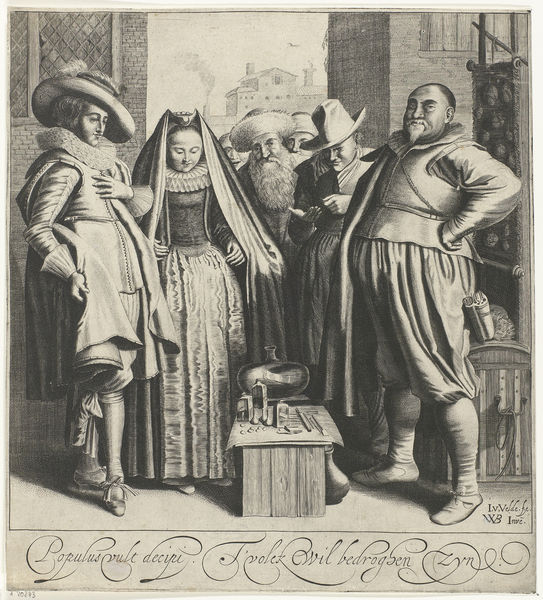
Titel: Kwakzalver
Künstler: Jan van de (II) Velde
Standort: Amsterdam
Institution: Rijksmuseum
Schlagwörter: mann, frau, hut, männer, tisch, zeichnung, schleier, flasche, kragen, schrift, italien, foto, druck, schwarzweiß, kiste, handwerk, bader, werkzeu, schwarz.weiß, pillen